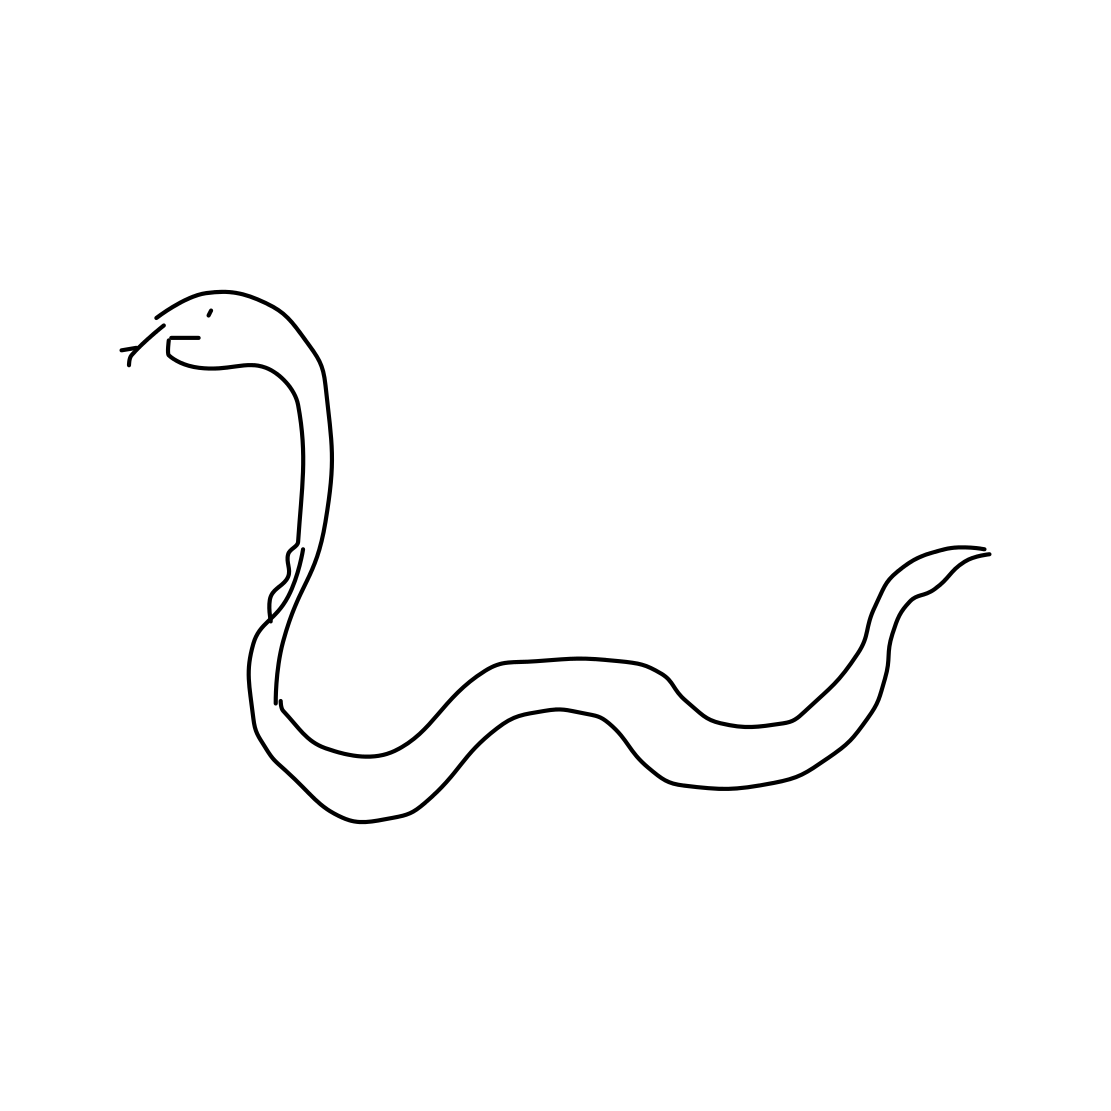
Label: snake